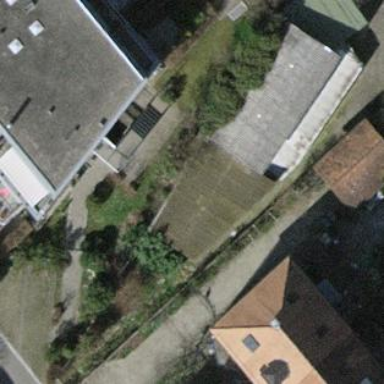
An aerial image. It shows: View of roof of building.